Question:
For some reason, I can no longer bind anything through Expression Blend. I have to go into the XAML and bind things there which is a real productivity kill. In the screenshot above, there is absolutely no reason why the OK should not be enabled and available to click. Is this a known bug? Am I doing something wrong? My XAML is checked out and not read only. If I manually bind the control and come back the bind dialog works fine. This happens everywhere with all kinds of binding.
I've also posted this on the Expression Blend forum <URL>.
I've recently plugged my project into TFS 2012. It was in Source Safe before (yeah I know). The file is checked out and NOT set to read-only. But might this change have caused the problem? Anybody?
This is getting really frustrating. A person on the Expression Blend forum told me that this has something I can do to get it to work. Its a real productivity sucker to have to switch over to XAML whenever I want to bind something. Its also not just element binding, its all binding that is like this. HELP!
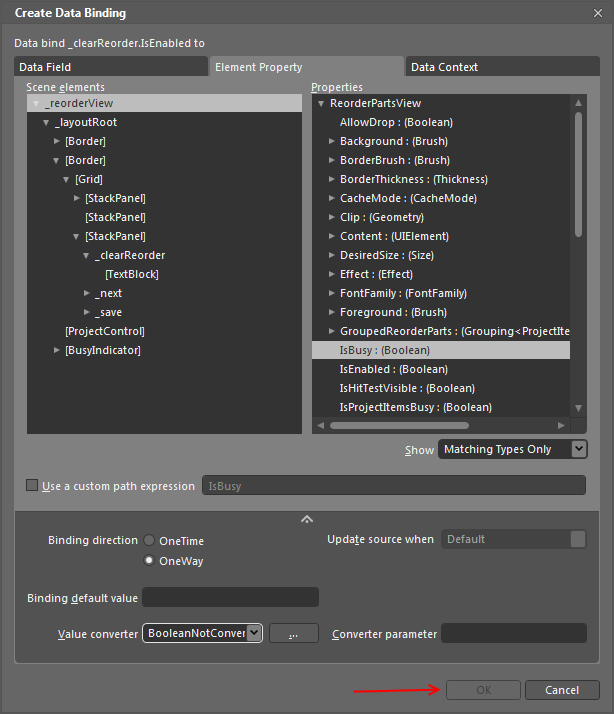
Answer: It's a bug that Microsoft is aware of. You can find more information;
<URL>
and...
<URL>
though I'm not sure if there's a submission to MSConnect for it even if Erik over at MSFT says it is "on his to-do list." Hope this helps...